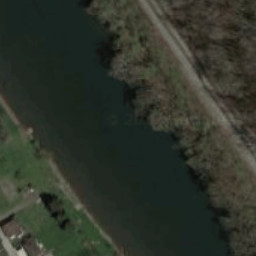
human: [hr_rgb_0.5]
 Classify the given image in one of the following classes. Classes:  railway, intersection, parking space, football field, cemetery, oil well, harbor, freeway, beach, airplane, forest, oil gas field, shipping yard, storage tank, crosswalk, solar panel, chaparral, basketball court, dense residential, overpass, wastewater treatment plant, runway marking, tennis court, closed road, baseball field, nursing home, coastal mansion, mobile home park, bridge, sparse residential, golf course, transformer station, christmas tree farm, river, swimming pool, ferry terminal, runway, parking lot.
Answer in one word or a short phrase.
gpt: river